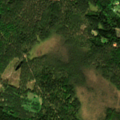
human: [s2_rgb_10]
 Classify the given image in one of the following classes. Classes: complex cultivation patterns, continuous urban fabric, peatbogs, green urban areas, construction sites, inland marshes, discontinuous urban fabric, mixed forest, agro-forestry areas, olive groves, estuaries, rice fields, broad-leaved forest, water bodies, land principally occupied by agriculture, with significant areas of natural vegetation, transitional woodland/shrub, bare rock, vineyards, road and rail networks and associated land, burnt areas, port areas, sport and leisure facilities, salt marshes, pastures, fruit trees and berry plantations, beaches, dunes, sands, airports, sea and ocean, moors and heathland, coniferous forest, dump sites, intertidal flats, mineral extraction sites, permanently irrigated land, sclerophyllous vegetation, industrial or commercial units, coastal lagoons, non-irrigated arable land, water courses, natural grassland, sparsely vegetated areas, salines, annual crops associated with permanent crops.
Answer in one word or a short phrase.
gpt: land principally occupied by agriculture, with significant areas of natural vegetation, coniferous forest, mixed forest, transitional woodland/shrub, water bodies